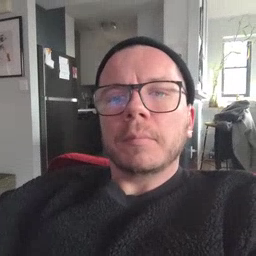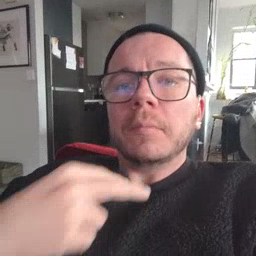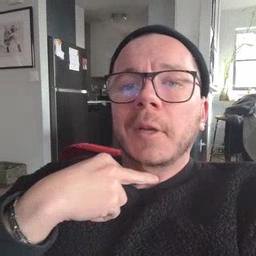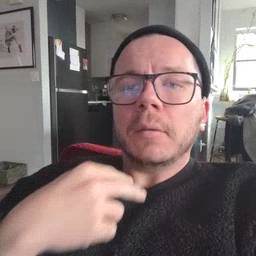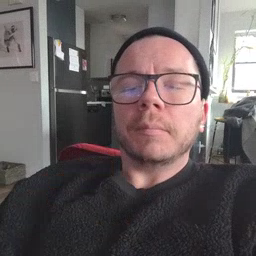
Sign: stuck